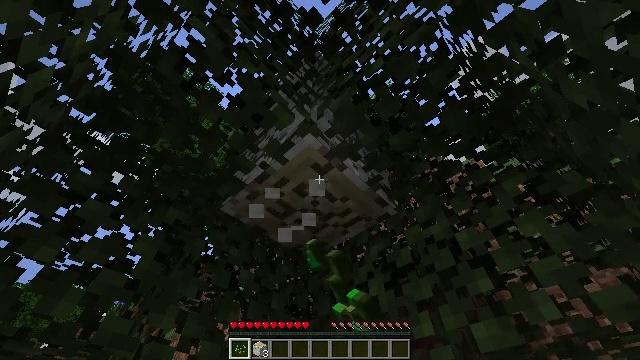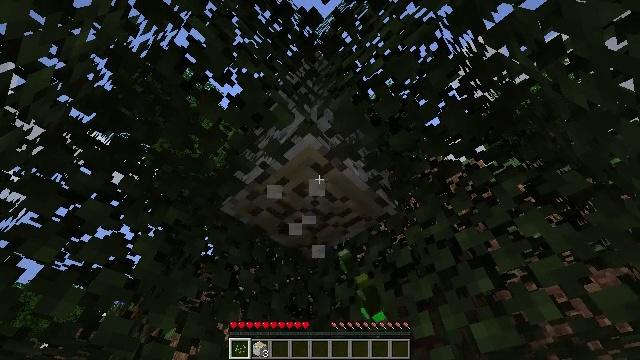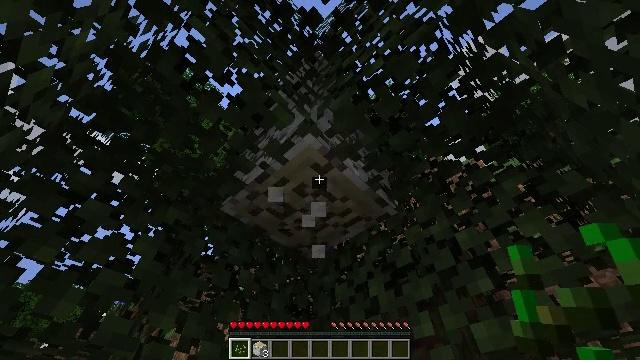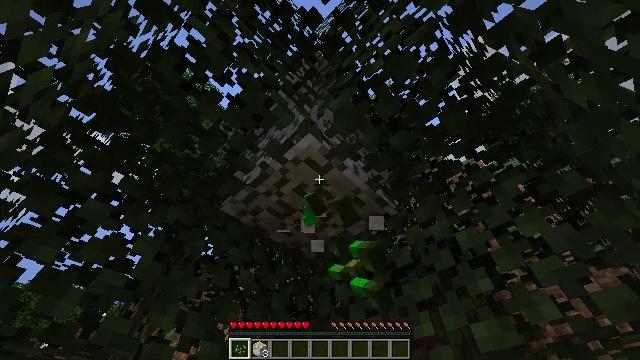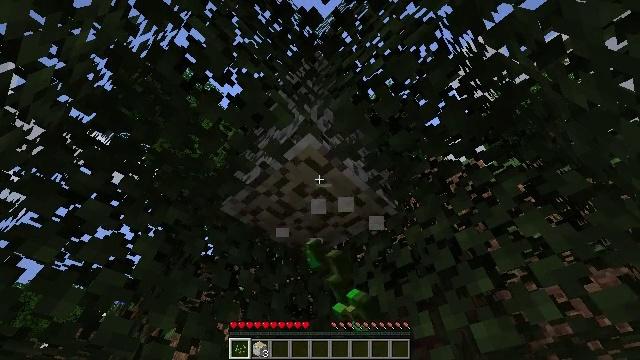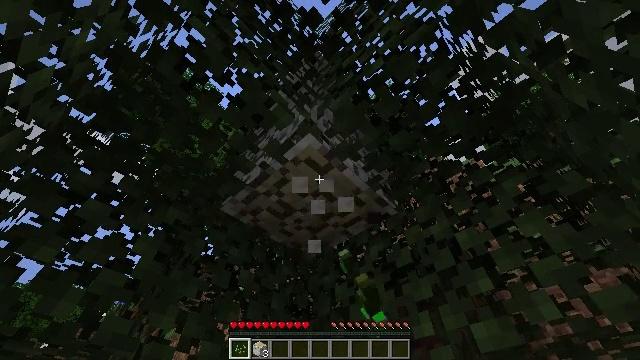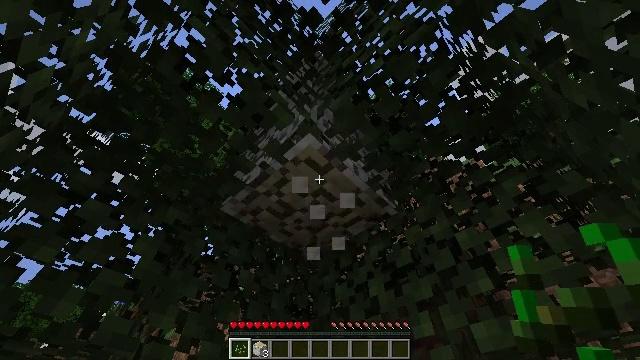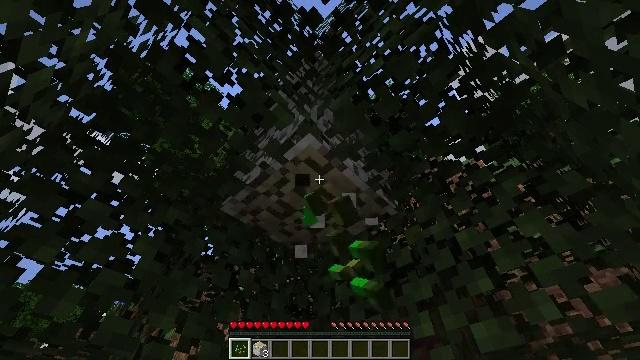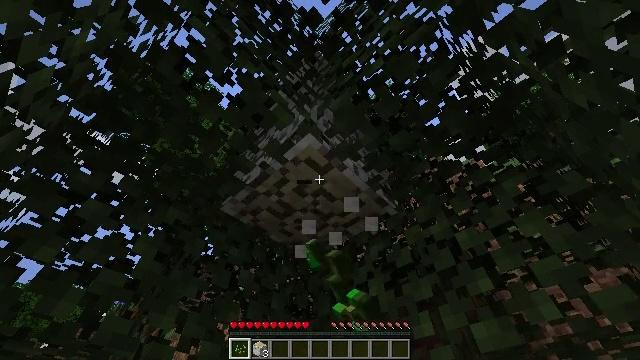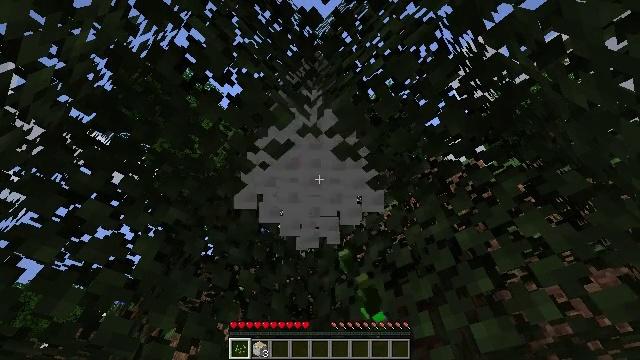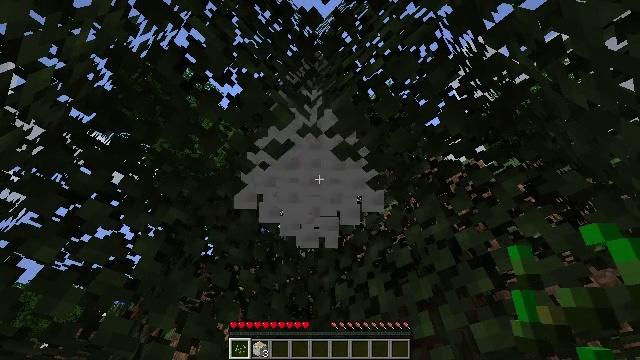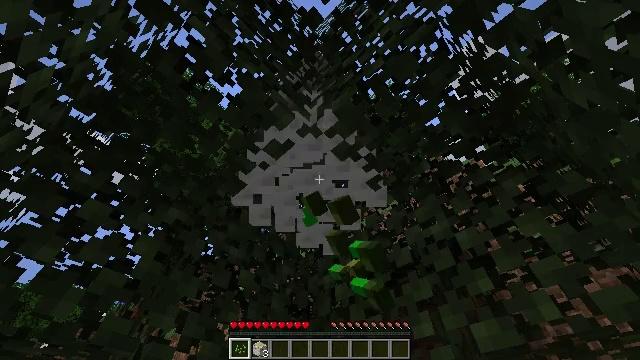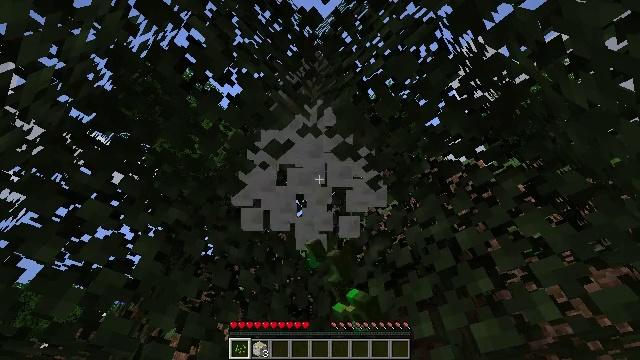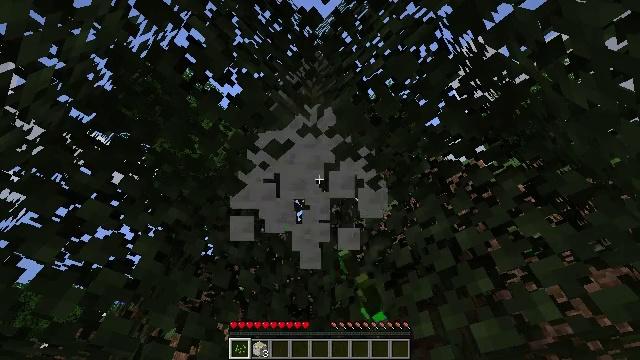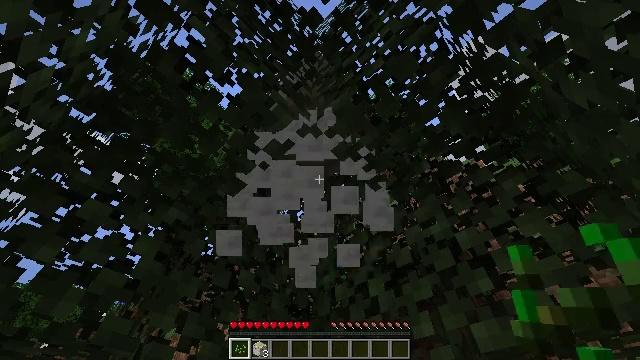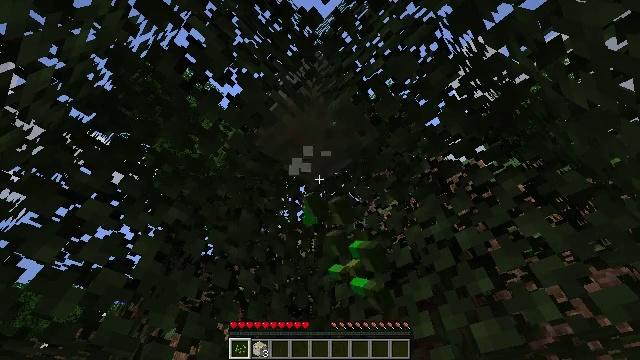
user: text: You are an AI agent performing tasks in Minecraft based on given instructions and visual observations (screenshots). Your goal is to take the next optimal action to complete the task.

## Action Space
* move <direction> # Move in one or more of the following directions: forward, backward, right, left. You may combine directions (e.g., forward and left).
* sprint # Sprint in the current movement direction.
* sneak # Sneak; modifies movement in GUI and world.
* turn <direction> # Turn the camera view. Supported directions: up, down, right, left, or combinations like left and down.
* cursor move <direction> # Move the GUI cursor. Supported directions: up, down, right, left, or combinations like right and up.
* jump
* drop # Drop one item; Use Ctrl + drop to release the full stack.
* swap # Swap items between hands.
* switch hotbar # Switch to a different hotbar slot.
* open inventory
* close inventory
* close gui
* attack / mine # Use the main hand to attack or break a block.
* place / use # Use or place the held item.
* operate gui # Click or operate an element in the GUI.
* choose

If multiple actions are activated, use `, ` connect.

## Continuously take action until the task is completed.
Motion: motion action
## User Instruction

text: Remove birch leaves from trees.
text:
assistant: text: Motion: attack / mine
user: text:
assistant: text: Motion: attack / mine
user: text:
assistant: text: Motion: attack / mine
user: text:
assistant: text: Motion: attack / mine
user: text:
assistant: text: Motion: attack / mine
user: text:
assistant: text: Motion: attack / mine
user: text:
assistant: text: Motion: attack / mine
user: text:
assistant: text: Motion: attack / mine
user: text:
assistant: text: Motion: attack / mine
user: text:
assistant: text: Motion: attack / mine
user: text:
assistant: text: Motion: attack / mine
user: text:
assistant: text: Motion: attack / mine
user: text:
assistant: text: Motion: attack / mine
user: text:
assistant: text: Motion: attack / mine
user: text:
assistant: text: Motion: attack / mine
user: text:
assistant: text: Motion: attack / mine
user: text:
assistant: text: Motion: attack / mine
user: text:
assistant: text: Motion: attack / mine
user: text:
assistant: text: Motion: attack / mine
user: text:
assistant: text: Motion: attack / mine
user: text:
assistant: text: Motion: attack / mine
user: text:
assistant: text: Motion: attack / mine
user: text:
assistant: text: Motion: attack / mine
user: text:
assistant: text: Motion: turn up, attack / mine
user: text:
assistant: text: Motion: attack / mine
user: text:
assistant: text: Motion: attack / mine
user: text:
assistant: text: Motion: attack / mine
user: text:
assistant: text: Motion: attack / mine
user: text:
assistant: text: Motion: attack / mine
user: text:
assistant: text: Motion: attack / mine